Question: Find the lowest common multiple of all numbers in the 25-square grid
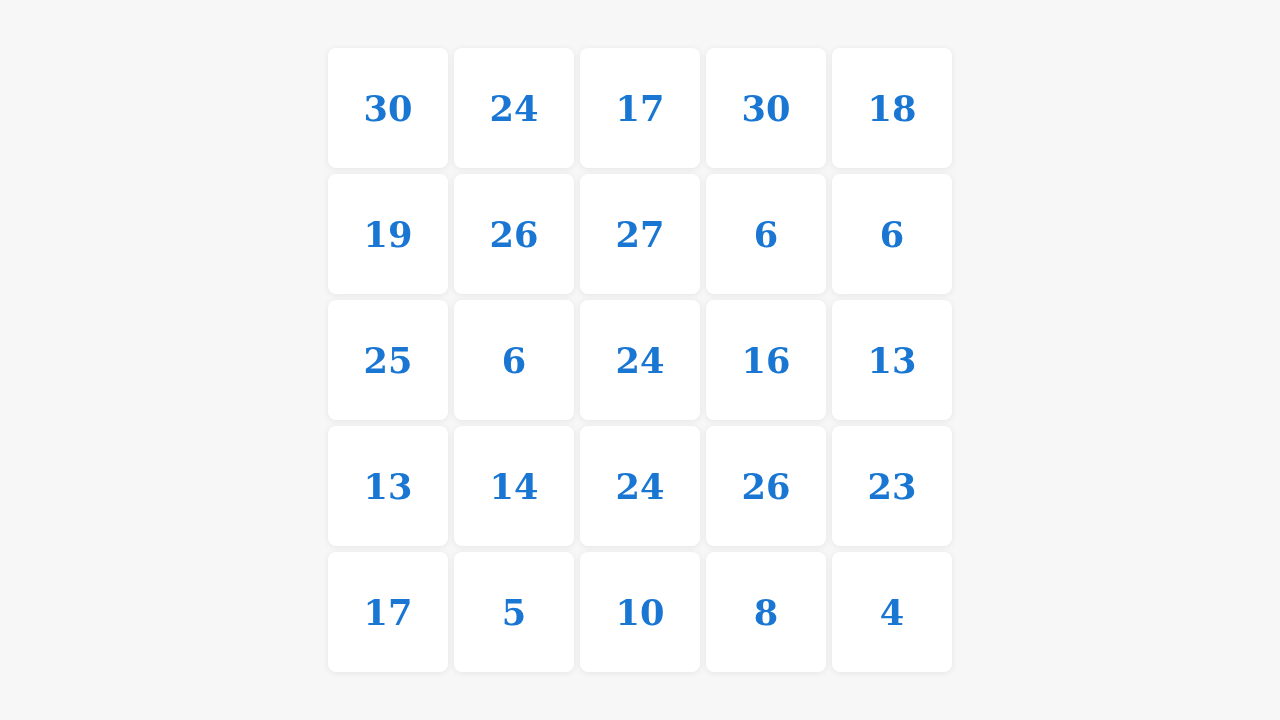
Answer: 7301221200